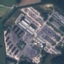
Land use / land cover: Industrial